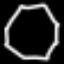
Label: octagon